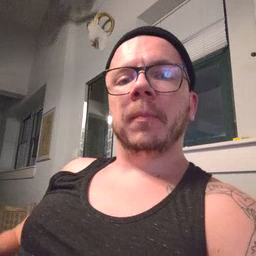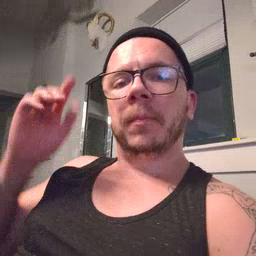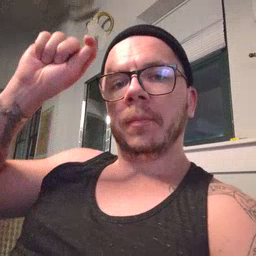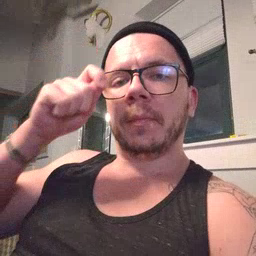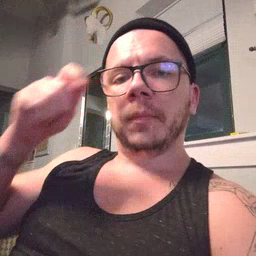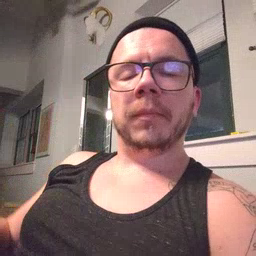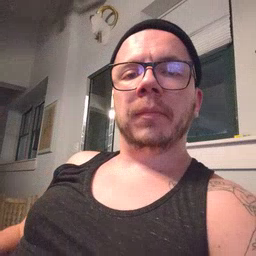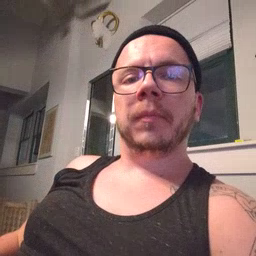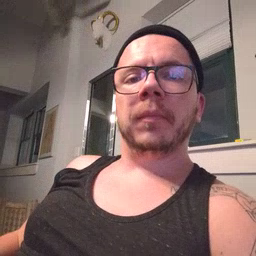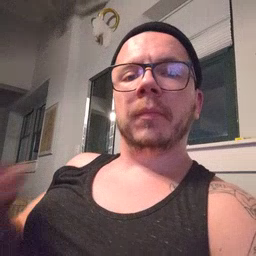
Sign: hat